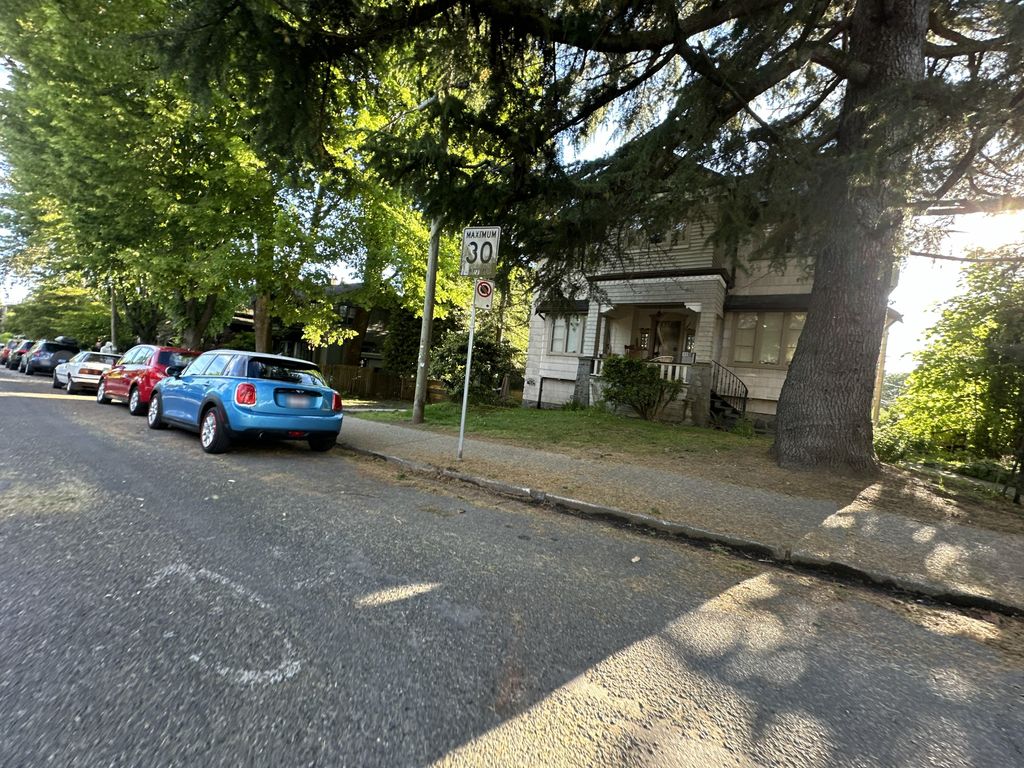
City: vancouver